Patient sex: M
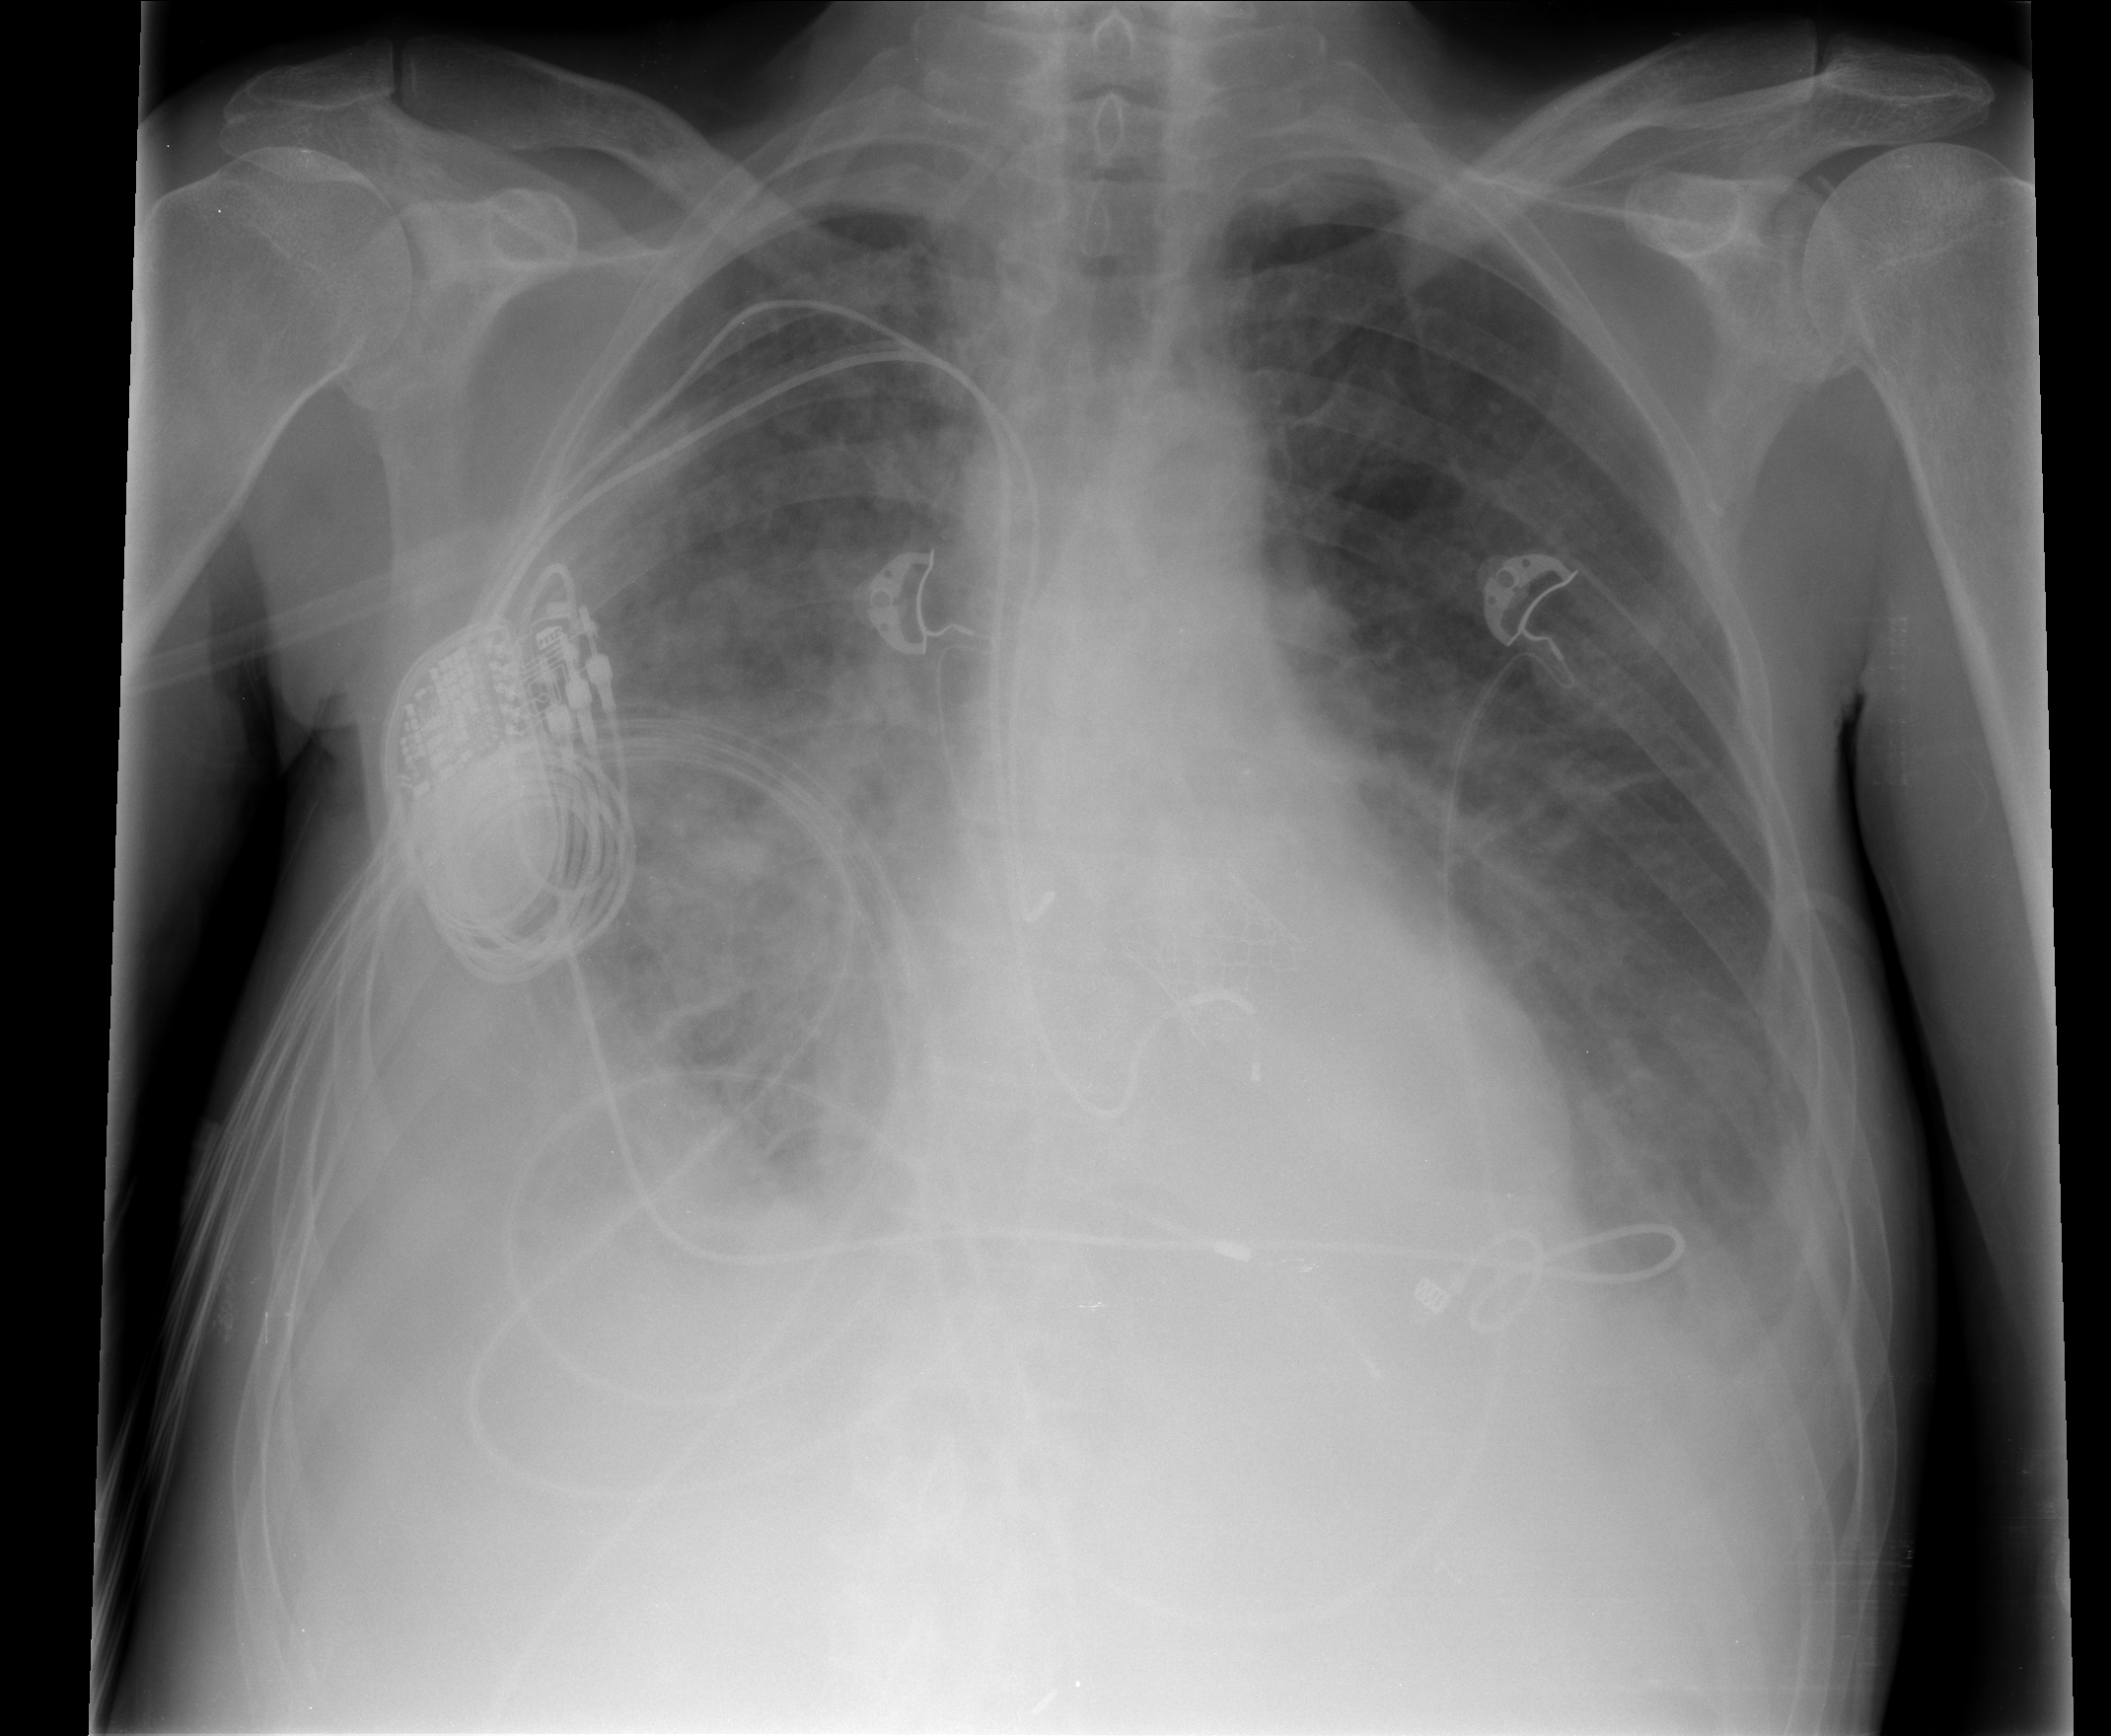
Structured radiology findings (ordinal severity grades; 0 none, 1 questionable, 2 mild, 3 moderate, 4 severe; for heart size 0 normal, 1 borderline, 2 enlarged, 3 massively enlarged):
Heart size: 0
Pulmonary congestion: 3
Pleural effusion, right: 3
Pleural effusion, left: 2
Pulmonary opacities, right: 3
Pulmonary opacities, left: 1
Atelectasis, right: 3
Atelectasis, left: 2